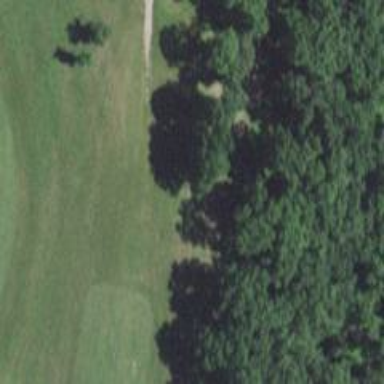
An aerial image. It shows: Golf tee.